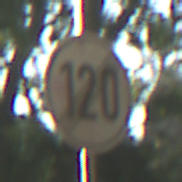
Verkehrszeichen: EndeGeschwindigkeit120
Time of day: SunriseSunset
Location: Outdoor (Suburban)
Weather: Clear
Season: NotSpecified
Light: Natural